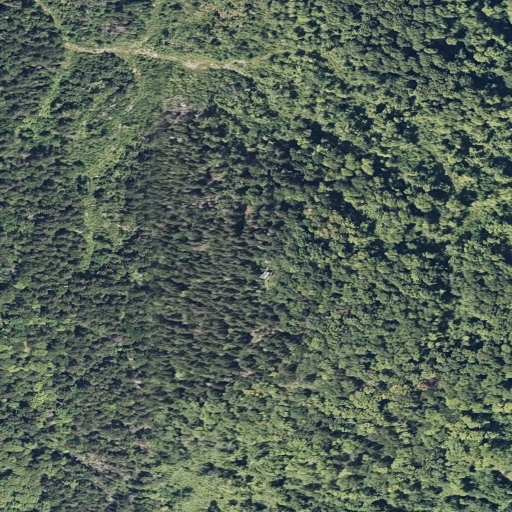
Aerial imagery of mountain in Maine named Bear Mountain containing deciduous forest, evergreen forest, mixed forest, and grassland